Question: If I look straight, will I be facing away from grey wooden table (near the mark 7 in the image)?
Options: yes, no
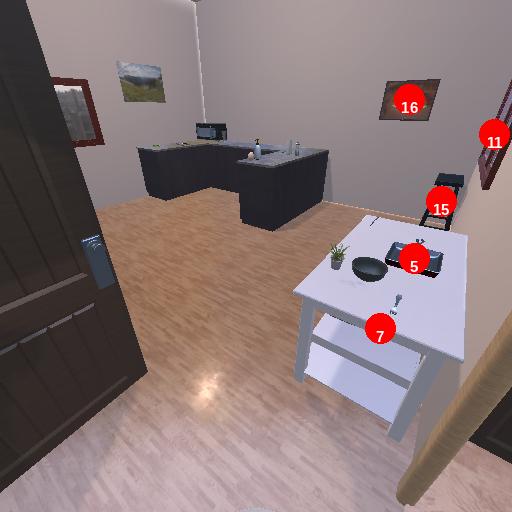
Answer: yes